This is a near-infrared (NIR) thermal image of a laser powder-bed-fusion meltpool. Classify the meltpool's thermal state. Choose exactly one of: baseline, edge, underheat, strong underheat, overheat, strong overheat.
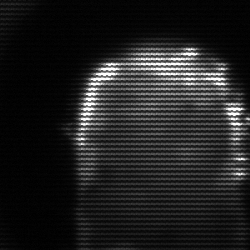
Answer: baseline